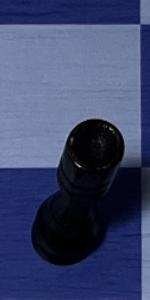
Label: Rook_Black